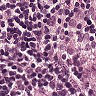
Metastatic tissue present: no